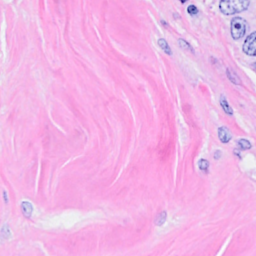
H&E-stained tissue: Breast